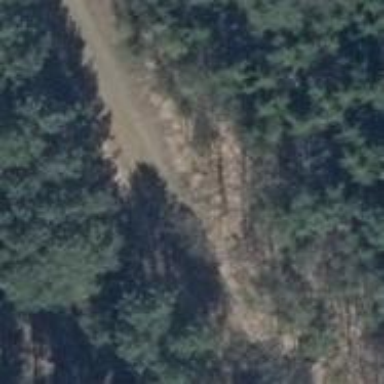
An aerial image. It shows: Gravel track with grade2 tracktype.